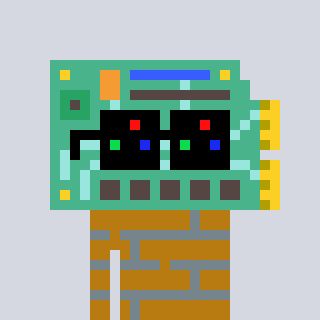
a pixel art character with square black sunglasses, a chipboard-shaped head and a gold-colored body on a cool background